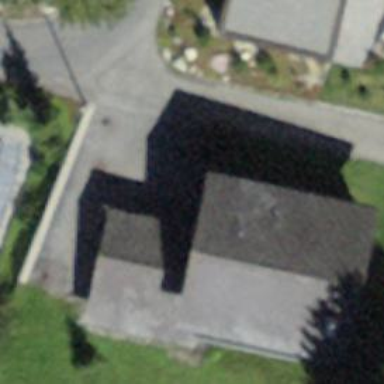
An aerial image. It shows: Building with tiled roof.